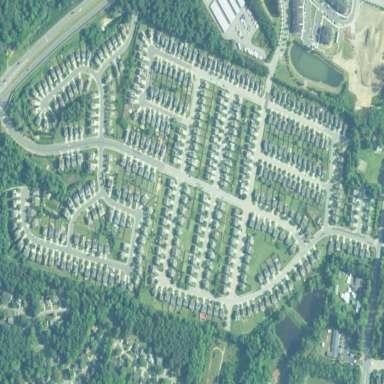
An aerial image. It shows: Residential neighbourhood.